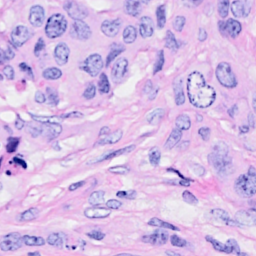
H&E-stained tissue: Breast